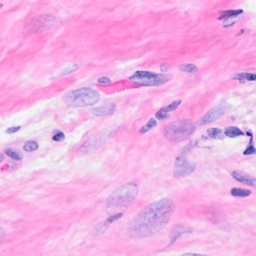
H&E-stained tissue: Breast